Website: lowes
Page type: review-order
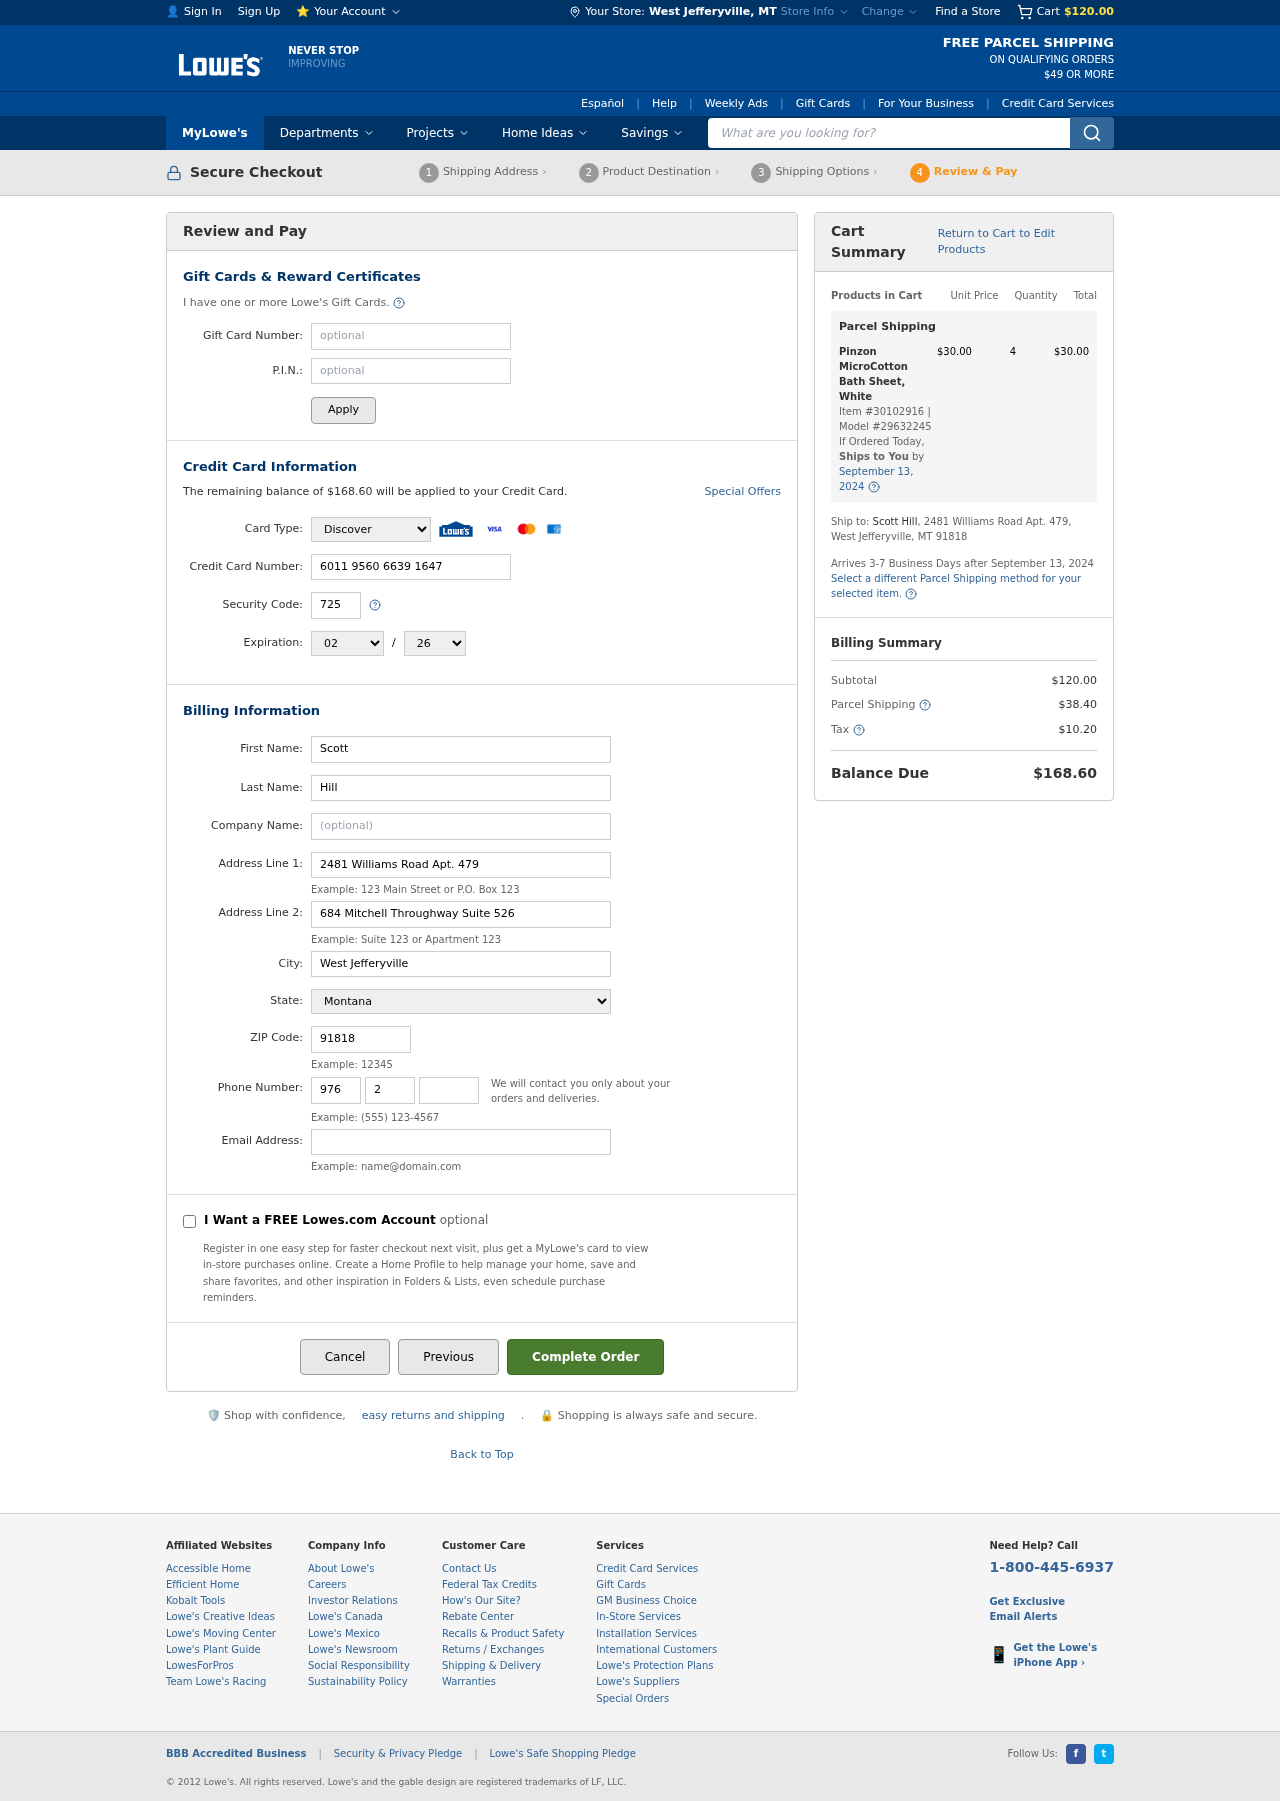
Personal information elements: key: PII_CARD_CVV
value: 725
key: PII_CARD_EXPIRY_MONTH
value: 02
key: PII_CARD_EXPIRY_YEAR
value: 26
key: PII_CARD_NUMBER
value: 6011 9560 6639 1647
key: PII_CARD_TYPE
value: Discover
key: PII_CITY
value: West Jefferyville
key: PII_CITY_STATE
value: West Jefferyville, MT
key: PII_EMAIL
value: scotthill@gmail.com
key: PII_FIRSTNAME
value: Scott
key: PII_LASTNAME
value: Hill
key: PII_PHONE_AREA
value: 976
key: PII_PHONE_PREFIX
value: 290
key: PII_PHONE_SUFFIX
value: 6961
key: PII_POSTCODE
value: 91818
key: PII_STATE
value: Montana
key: PII_STREET
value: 2481 Williams Road Apt. 479
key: PII_STREET2
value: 2481 Williams Road Apt. 479
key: PII_STREET2
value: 684 Mitchell Throughway Suite 526
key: PII_FULLNAME2
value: Scott Hill
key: PII_CITY_STATE_ZIP2
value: West Jefferyville, MT 91818
Product elements: key: PRODUCT1_NAME
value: Pinzon MicroCotton Bath Sheet, White
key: PRODUCT1_PRICE
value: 30
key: PRODUCT1_QUANTITY
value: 4
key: PRODUCT1_ITEM_NUMBER
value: Item #30102916
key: PRODUCT1_MODEL_NUMBER
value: Model #29632245
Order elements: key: ORDER_SUBTOTAL
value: $120.00
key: ORDER_BALANCE_DUE
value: $168.60
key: ORDER_SHIPPING_DATE
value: September 13, 2024
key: ORDER_ITEM_TOTAL
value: $30.00
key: ORDER_SHIPPING_DATE2
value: September 13, 2024
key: ORDER_SHIPPING_COST
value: $38.40
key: ORDER_TAX
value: $10.20
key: ORDER_TOTAL
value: $168.60
Search elements: key: HEADER_SEARCH
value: What are you looking for?